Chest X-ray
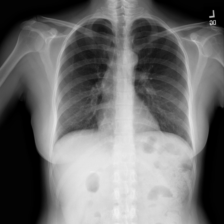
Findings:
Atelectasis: negative
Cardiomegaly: negative
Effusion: negative
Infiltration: negative
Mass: negative
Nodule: negative
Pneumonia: negative
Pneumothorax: negative
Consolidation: negative
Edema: negative
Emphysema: negative
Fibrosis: negative
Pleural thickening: negative
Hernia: negative